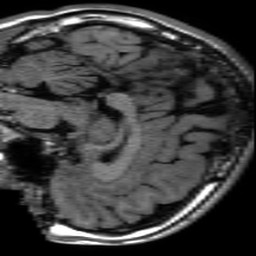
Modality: inplaneT1
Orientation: sagittal
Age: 17
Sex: male
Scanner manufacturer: ge
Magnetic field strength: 3 T
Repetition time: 2.297 s
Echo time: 0.02273 s